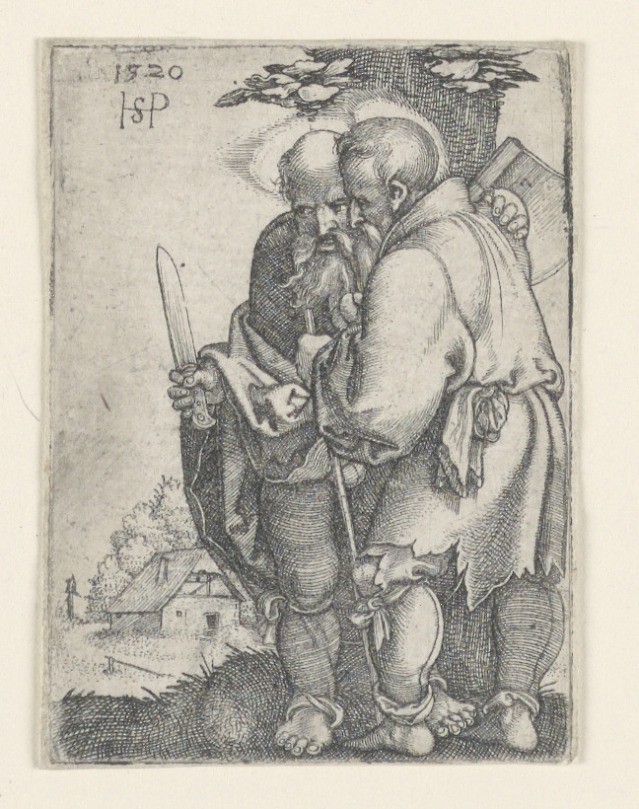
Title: Saint Bartholomew and Saint Matthias
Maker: Hans Sebald Beham, German, 1500–1550
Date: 1520
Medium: Engraving on laid paper
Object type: Print
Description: Figures of two Apostles are shown, standing, turned toward the left. Saint Bartholomew, at left, carries a knife in his right hand. Saint Matthias, at right, carries an axe over his right shoulder. A small cottage in distance to the left.